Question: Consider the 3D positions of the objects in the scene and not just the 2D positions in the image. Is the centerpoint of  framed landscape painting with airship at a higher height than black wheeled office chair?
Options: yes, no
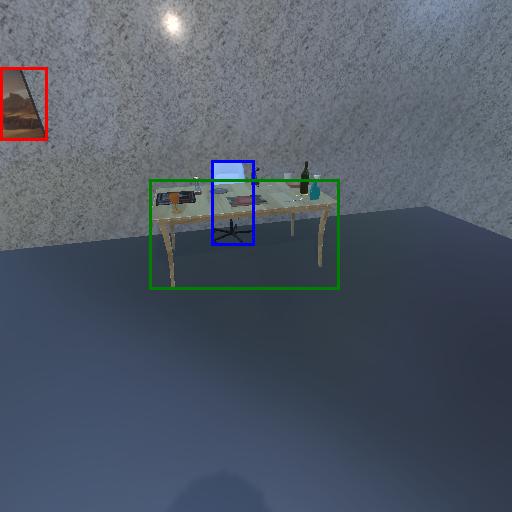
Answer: yes